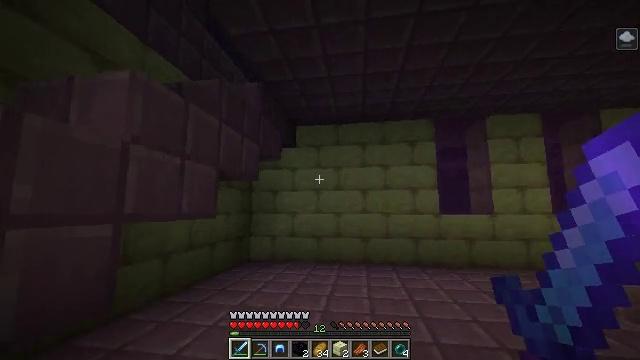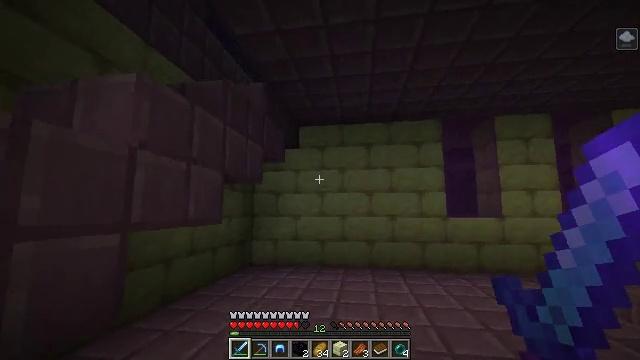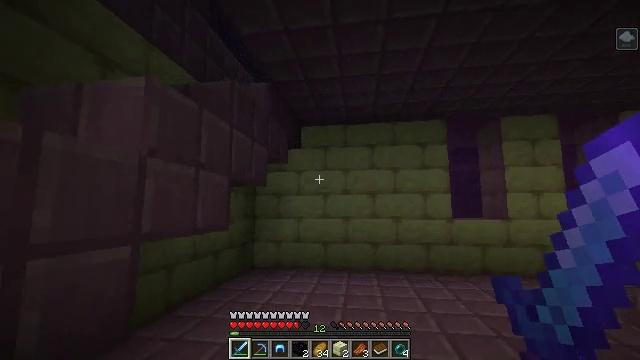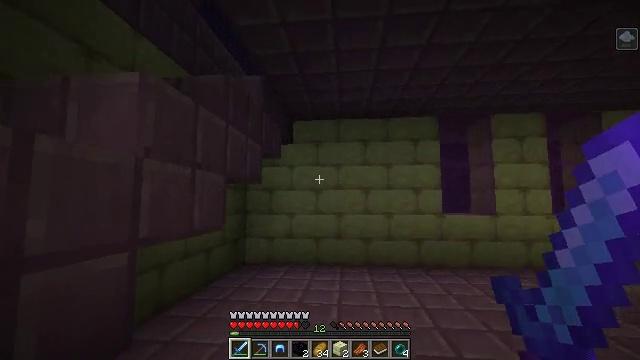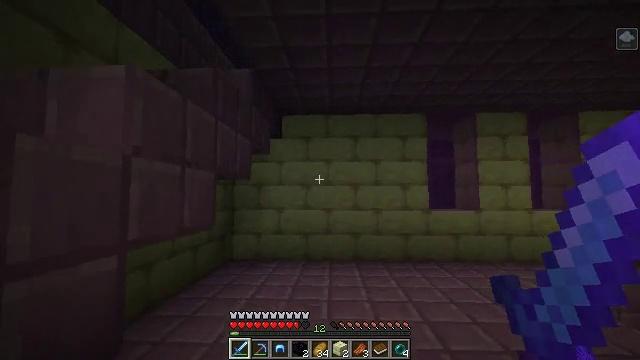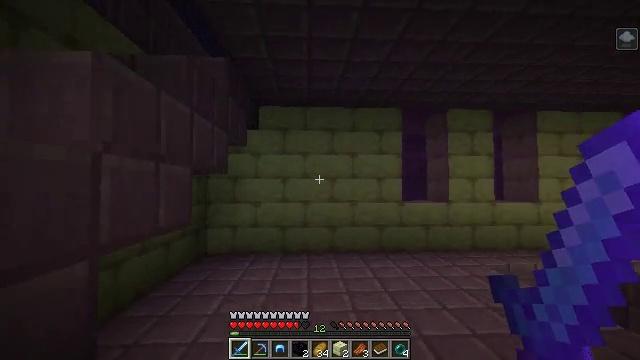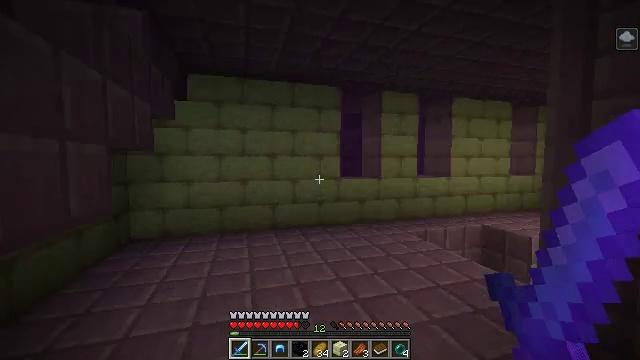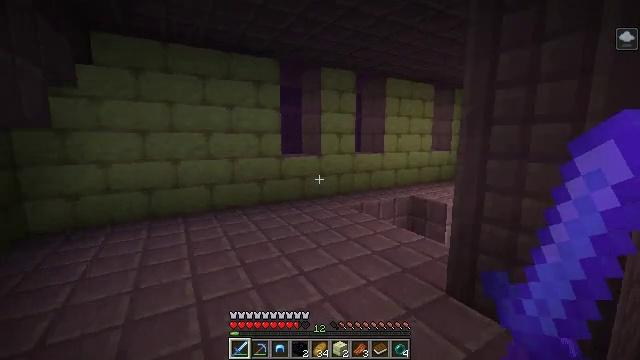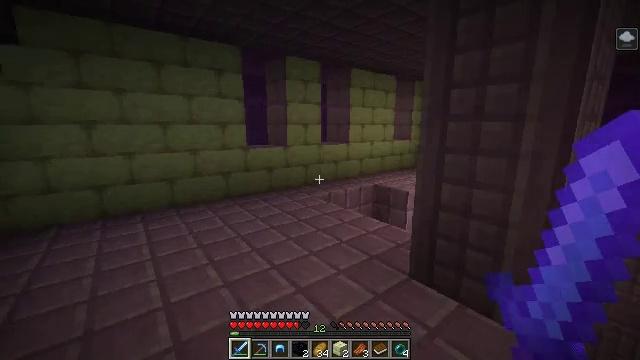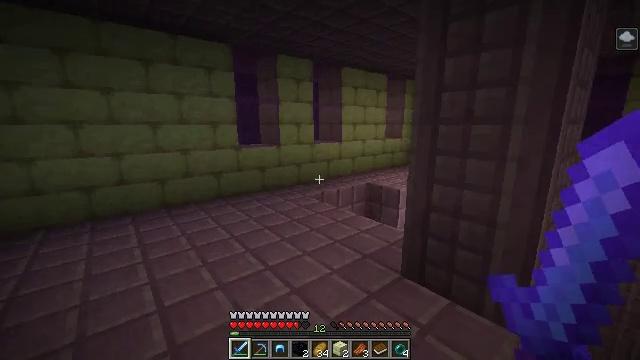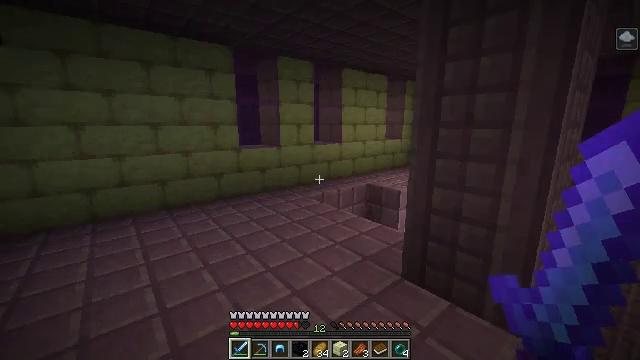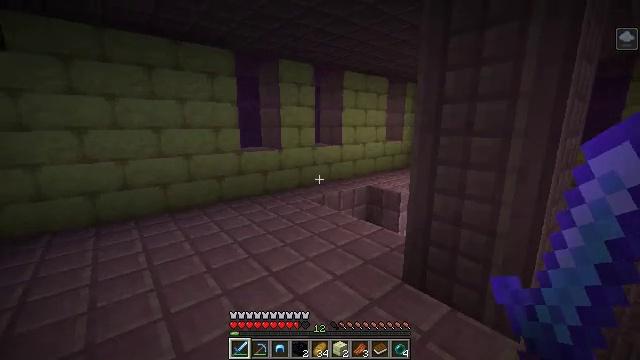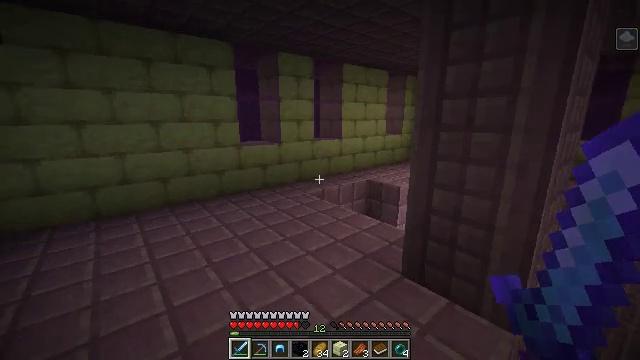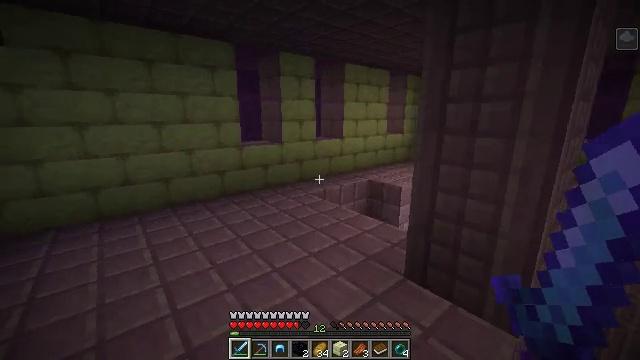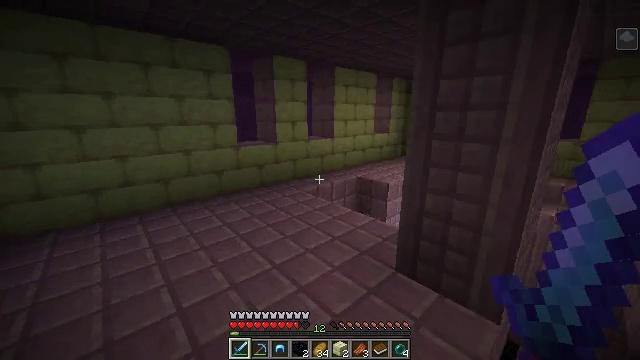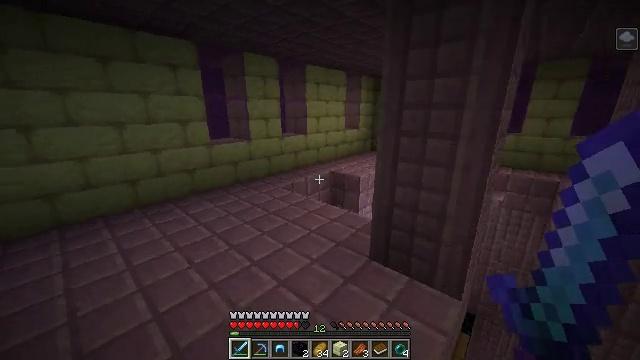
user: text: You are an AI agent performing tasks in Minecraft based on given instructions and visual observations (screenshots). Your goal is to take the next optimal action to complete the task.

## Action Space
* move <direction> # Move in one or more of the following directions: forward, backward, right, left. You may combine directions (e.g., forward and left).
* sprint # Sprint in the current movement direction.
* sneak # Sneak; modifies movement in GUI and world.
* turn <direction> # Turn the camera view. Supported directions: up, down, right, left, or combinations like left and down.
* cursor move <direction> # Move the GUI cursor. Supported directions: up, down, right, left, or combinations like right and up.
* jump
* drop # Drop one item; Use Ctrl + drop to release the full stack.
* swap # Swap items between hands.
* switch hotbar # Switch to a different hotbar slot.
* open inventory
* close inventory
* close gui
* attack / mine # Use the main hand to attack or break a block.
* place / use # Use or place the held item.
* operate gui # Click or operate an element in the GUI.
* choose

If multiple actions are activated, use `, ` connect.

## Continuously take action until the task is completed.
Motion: motion action
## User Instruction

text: Attack the purpur pillar to gather it.
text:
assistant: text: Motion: move forward, sprint
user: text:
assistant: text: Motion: move forward, sprint
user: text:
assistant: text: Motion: move forward, sprint, turn right and down
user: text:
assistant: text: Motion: move forward, sprint, turn right and down
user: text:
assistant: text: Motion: move forward, sprint, turn right and down
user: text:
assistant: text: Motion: move forward, sprint, turn right and down
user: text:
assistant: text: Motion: move forward, sprint, turn right and down
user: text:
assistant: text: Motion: move forward, sprint, turn right and down
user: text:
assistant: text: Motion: move forward and move left, sprint, turn right
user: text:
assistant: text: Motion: move forward and move left, sprint
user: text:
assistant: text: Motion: move forward and move left, sprint
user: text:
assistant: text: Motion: move forward and move left, sprint, turn down
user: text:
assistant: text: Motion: move forward and move left, sprint
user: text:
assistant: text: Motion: move forward and move left, sprint, turn right and down
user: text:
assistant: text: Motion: move forward and move left, sprint, turn right and down
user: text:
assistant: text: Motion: move forward and move left, sprint, turn right
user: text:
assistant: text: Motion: move forward and move left, sprint, turn right
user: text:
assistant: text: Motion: move forward and move left, sprint
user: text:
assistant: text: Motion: move forward and move left, sprint
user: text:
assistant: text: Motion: move forward and move left, sprint
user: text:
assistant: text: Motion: move forward and move left, sprint
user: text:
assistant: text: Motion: move forward and move left, sprint, turn right and down
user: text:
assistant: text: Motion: move forward and move left, sprint, turn right and down
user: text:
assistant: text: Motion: move forward and move left, sprint, turn right
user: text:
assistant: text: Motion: move forward and move left, sprint, turn right and down
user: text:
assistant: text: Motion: move left, turn right and down
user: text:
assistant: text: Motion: turn right
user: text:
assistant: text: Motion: turn right and up
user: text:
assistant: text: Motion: turn right and up
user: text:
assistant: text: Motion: turn right and down